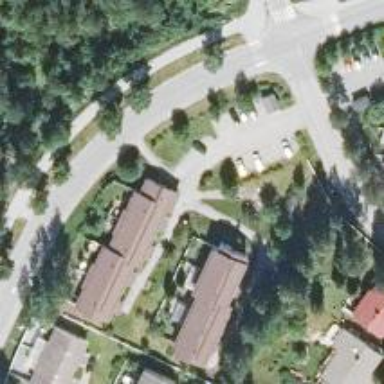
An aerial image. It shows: Living street.